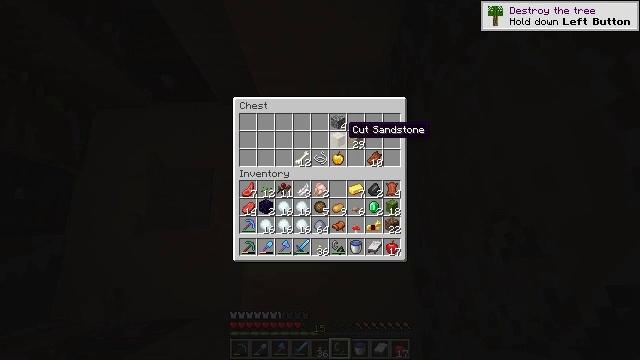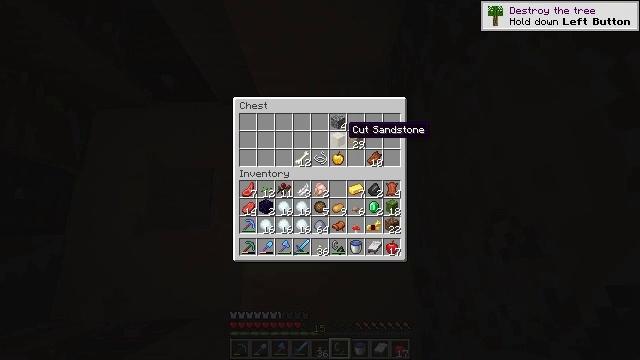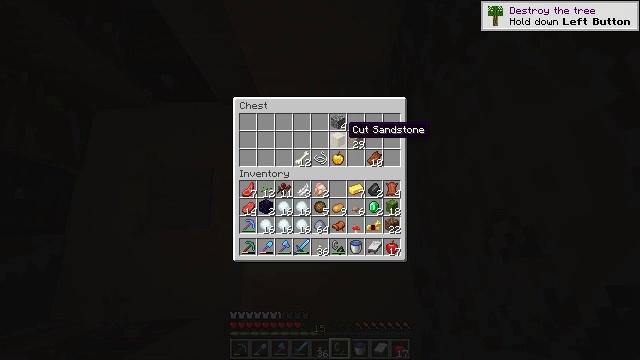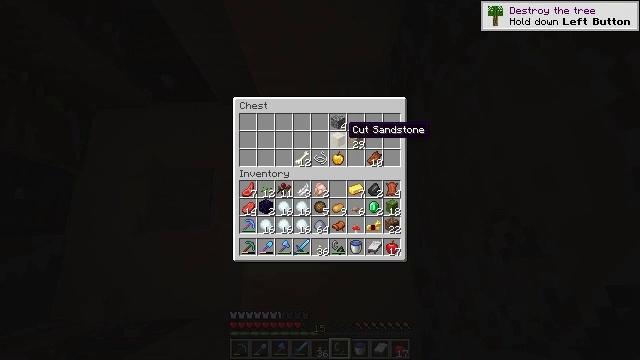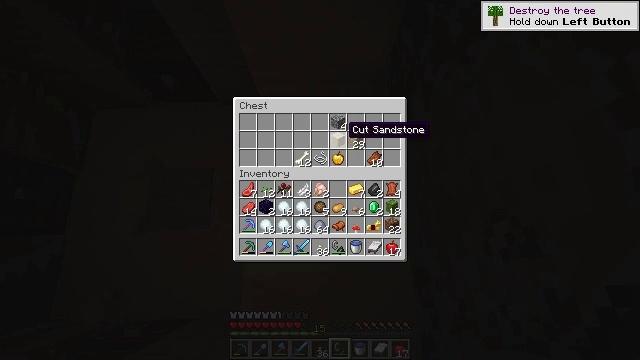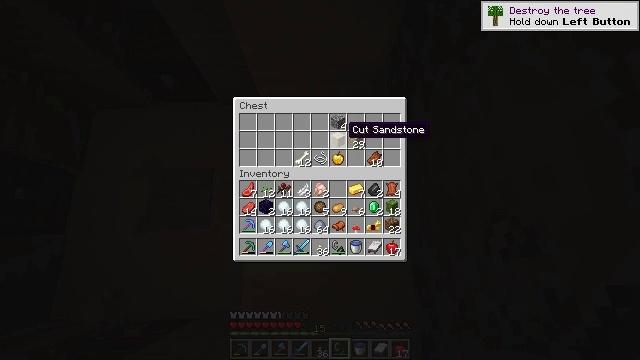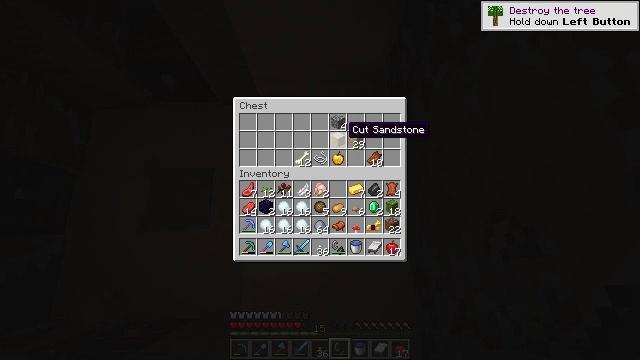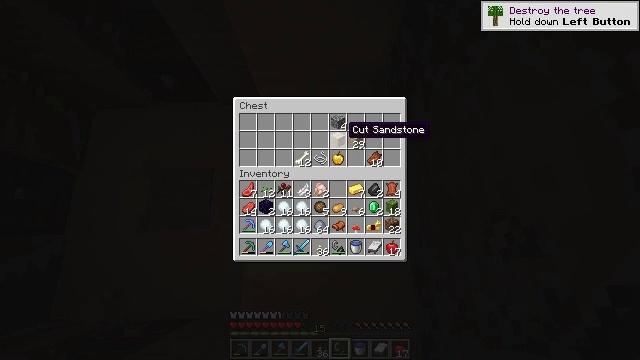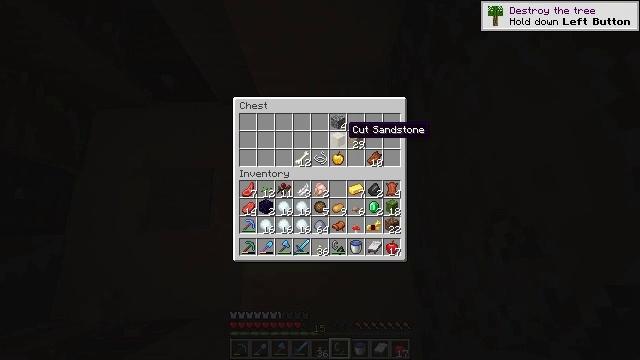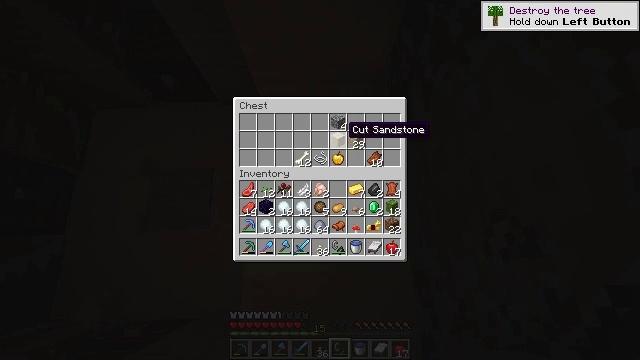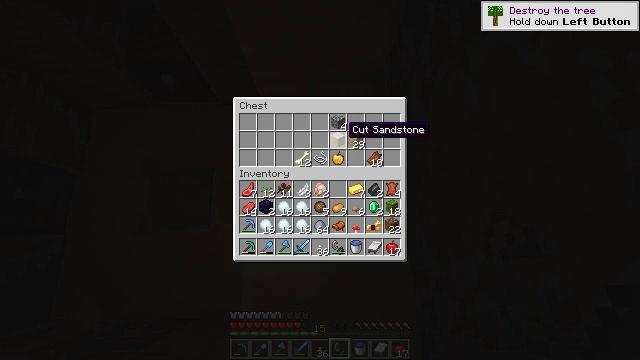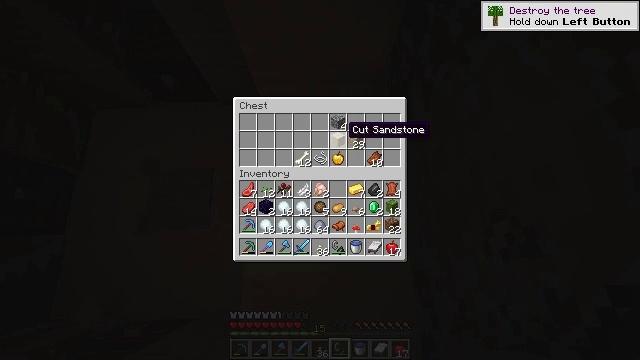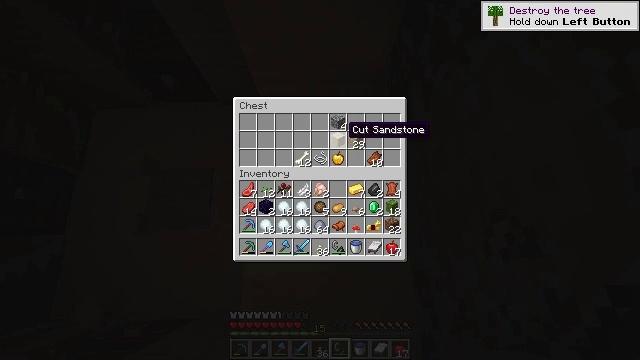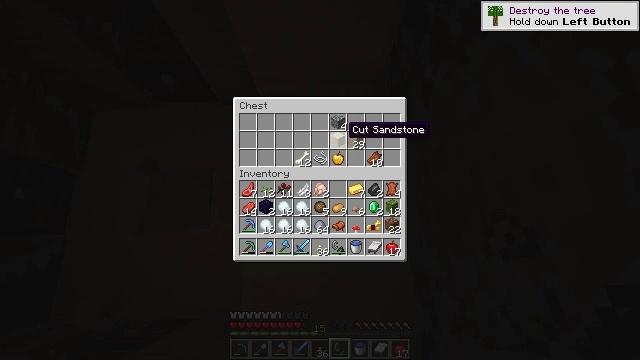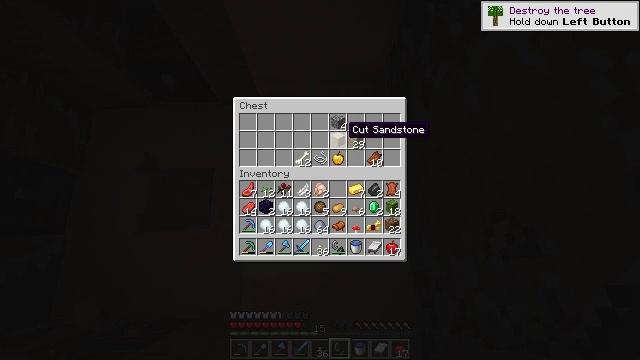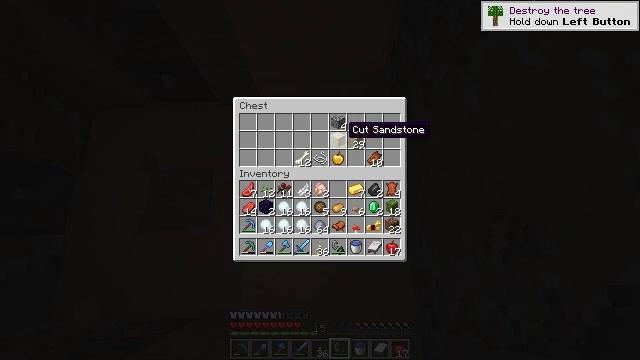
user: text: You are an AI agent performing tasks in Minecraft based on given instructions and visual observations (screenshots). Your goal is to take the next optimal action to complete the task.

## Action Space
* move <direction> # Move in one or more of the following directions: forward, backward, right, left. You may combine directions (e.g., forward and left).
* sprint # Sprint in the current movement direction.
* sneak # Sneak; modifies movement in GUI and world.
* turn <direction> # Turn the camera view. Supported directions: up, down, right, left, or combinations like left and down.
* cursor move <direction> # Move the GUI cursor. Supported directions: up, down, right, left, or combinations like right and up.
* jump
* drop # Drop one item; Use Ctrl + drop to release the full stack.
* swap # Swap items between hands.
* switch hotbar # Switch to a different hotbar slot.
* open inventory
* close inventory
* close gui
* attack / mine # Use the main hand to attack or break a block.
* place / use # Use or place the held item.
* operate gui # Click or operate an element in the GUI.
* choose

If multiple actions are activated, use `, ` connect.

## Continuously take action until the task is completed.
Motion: motion action
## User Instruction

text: Mine the cut sandstone.
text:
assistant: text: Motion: no_op
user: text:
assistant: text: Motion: no_op
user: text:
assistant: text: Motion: no_op
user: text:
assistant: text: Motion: no_op
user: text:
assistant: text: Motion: no_op
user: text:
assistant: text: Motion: no_op
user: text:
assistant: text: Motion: no_op
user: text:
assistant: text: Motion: no_op
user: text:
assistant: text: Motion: no_op
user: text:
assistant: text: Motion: no_op
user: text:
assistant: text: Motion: no_op
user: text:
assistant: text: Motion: no_op
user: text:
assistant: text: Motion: no_op
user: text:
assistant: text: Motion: no_op
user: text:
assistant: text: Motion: no_op
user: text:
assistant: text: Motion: no_op
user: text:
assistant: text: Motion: no_op
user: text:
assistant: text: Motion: no_op
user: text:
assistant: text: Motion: no_op
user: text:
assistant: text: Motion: no_op
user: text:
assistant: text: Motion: no_op
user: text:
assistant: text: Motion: no_op
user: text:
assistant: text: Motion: no_op
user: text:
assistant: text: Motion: no_op
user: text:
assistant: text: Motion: no_op
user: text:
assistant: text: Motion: no_op
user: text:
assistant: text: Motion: no_op
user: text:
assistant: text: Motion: no_op
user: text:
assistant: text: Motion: no_op
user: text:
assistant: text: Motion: no_op